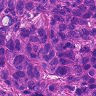
Metastatic tissue present: yes